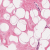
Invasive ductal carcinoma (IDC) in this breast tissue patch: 0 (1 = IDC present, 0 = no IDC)